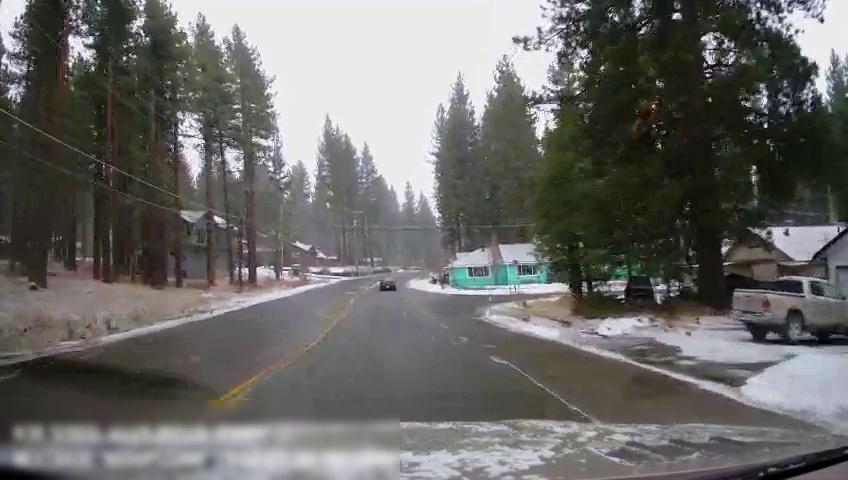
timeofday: Day
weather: Snowy
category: Drivable Space
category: Vehicles | Truck
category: Vehicles | Truck
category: Vehicles | Car
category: Lanes | Opposite Lane
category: Lanes | Current Lane
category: Lanes | Opposite Lane
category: Lanes | Current Lane